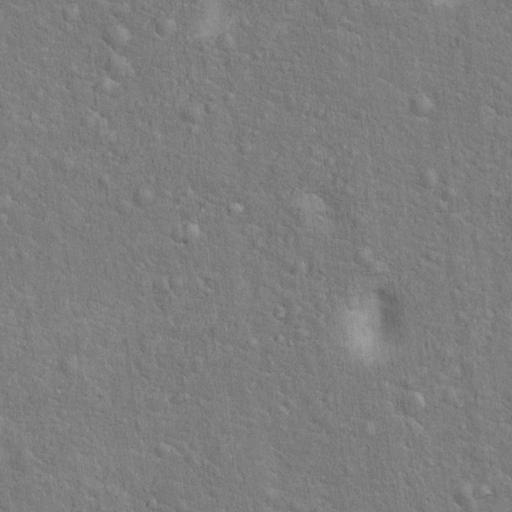
Classes present: Background, Cone